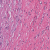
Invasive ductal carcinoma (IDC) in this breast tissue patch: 1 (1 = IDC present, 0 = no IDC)